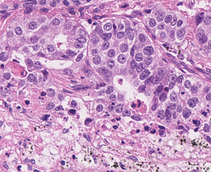
Tumor epithelial tissue: yes
Tumor-associated stroma tissue: yes
Normal tissue: no